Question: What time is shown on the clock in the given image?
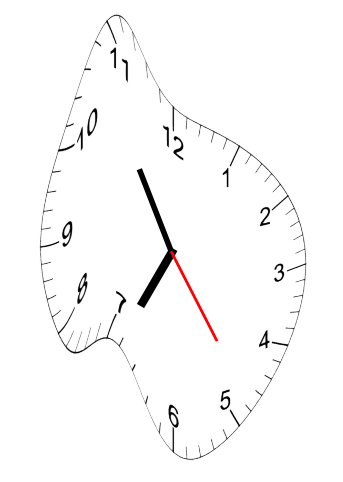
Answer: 06:54:24